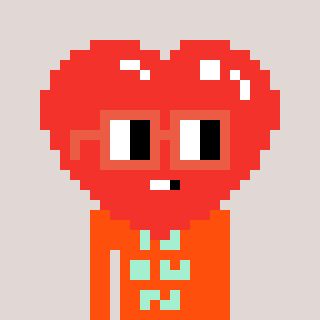
a pixel art character with square orange glasses, a heart-shaped head and a orange-colored body on a warm background